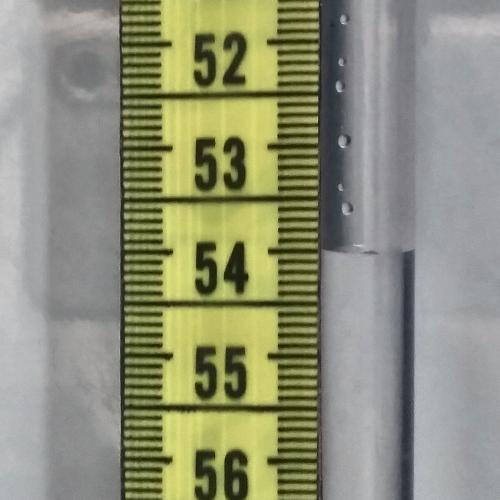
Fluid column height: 54.0 cm